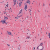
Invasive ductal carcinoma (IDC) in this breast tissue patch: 1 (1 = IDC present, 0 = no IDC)